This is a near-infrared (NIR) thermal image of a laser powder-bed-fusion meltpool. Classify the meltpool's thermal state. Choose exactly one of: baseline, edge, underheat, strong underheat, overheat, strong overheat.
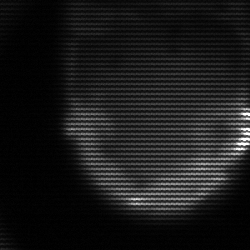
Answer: edge